Question: Calculate the area of the circumscribed rectangle of each polygon according to its color, and then find the sum of the areas of these circumscribed rectangle. The final result only retains the sum of the areas and retains the integer.
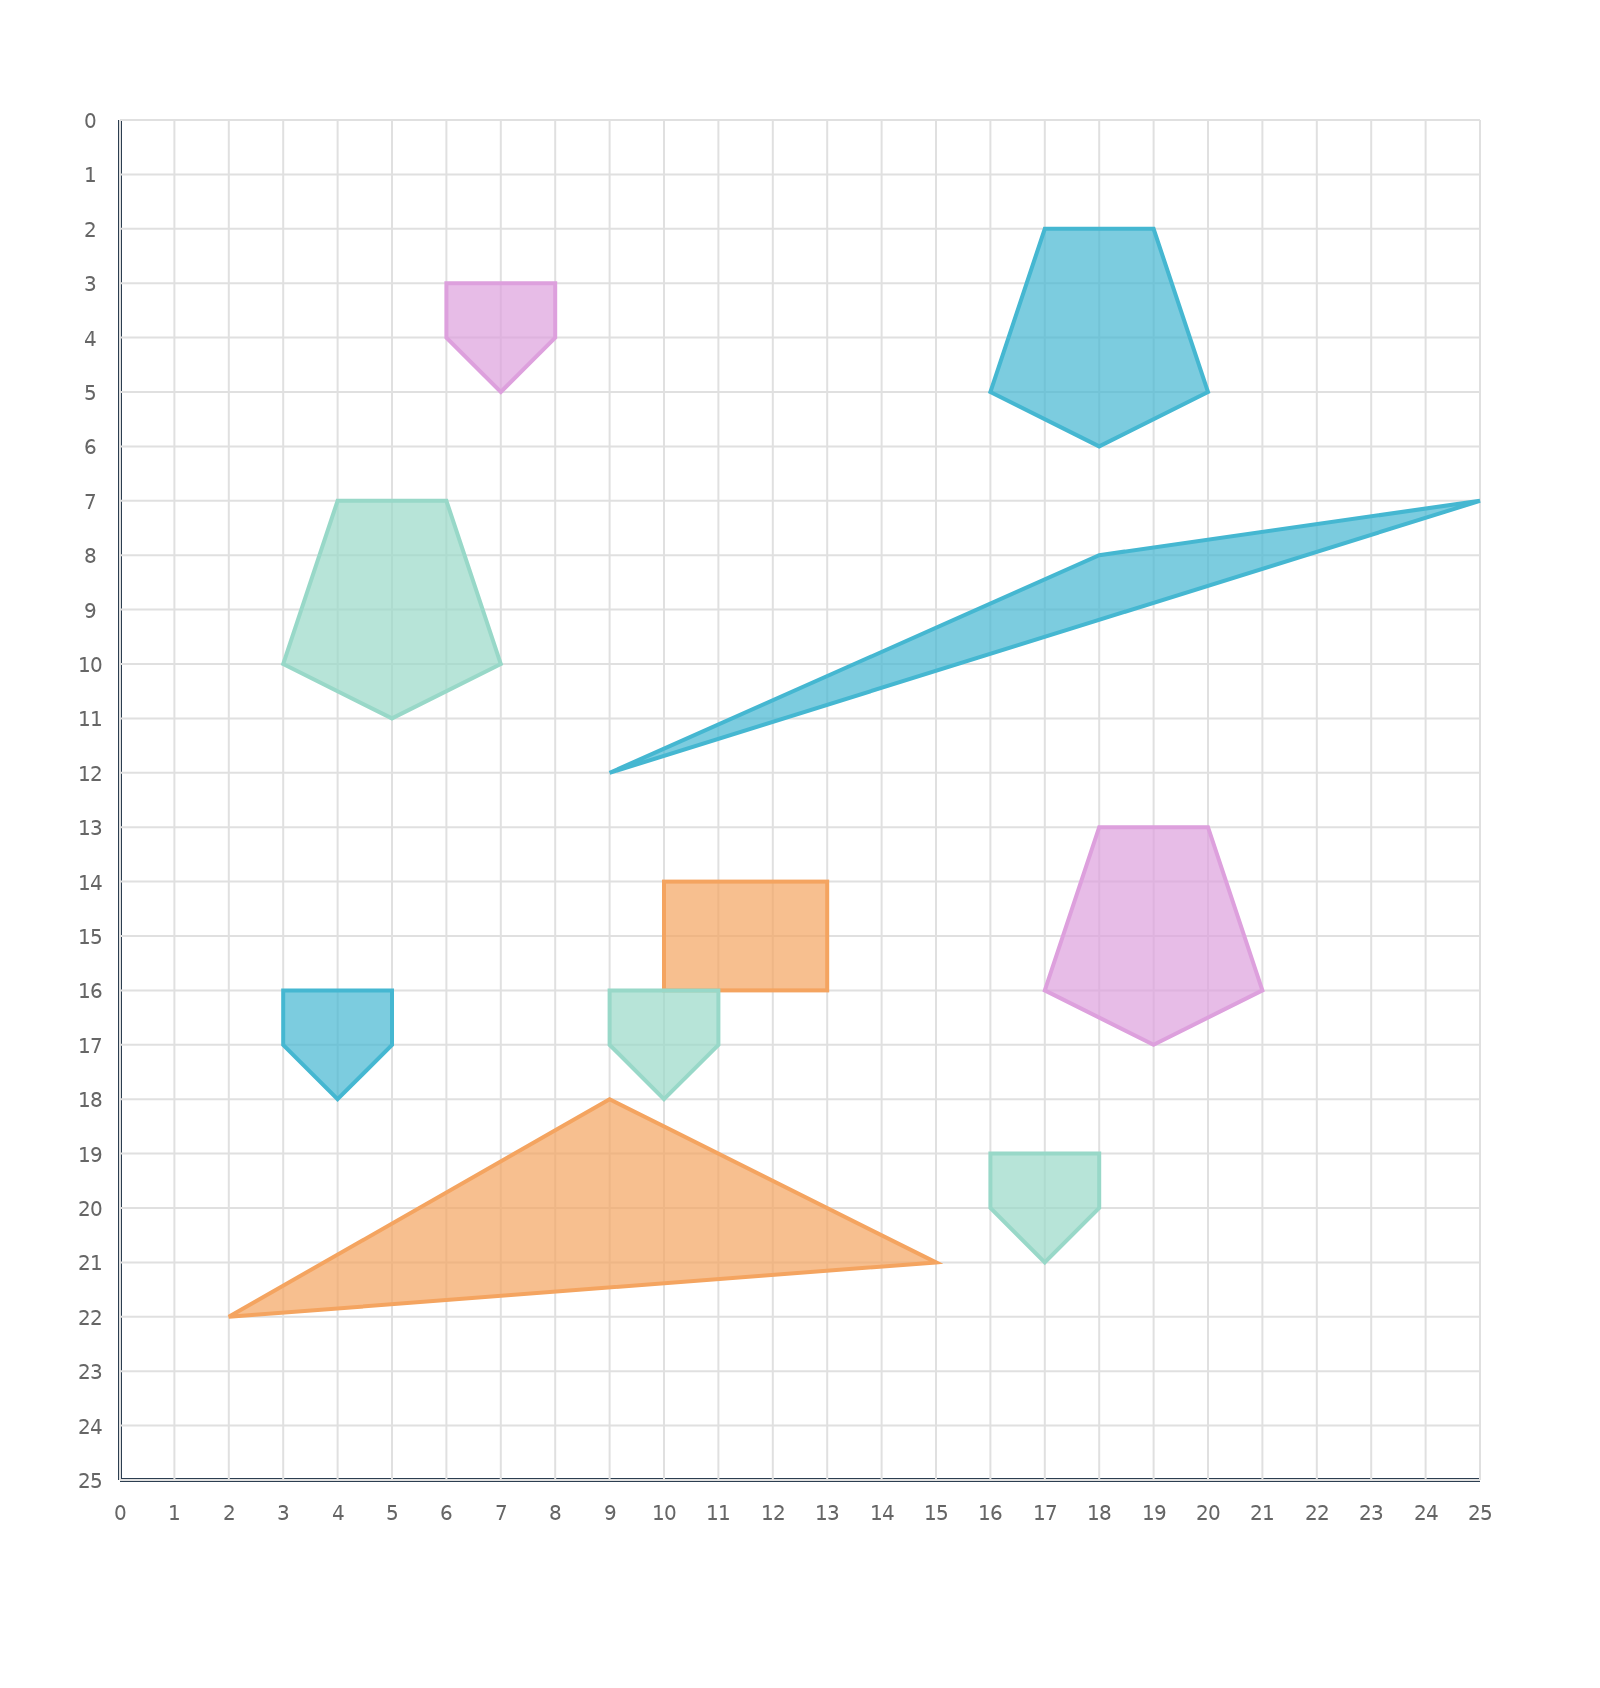
Answer: 876